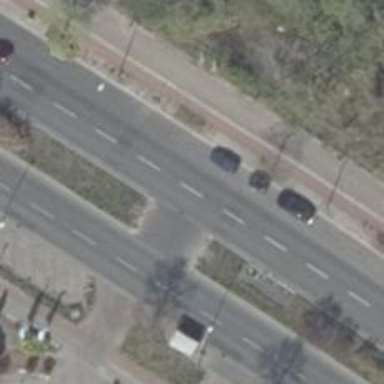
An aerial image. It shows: Secondary link road with asphalt surface.